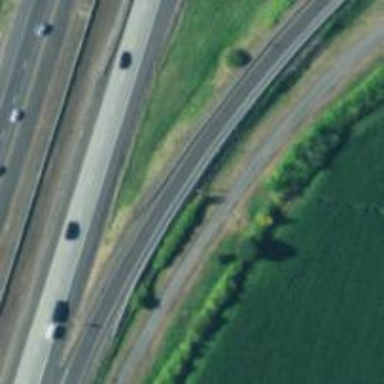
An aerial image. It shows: Asphalt motorway link.